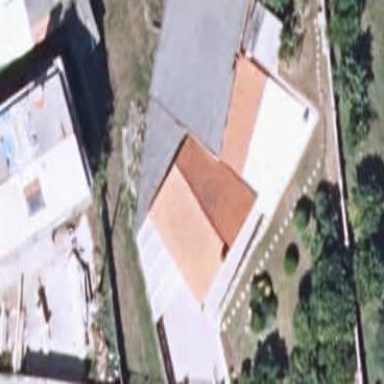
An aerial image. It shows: Simple and straightforward house.